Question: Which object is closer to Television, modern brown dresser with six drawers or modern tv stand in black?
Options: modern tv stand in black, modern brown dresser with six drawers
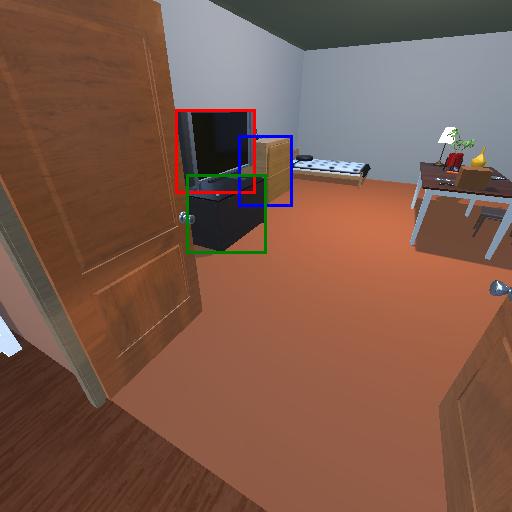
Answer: modern tv stand in black